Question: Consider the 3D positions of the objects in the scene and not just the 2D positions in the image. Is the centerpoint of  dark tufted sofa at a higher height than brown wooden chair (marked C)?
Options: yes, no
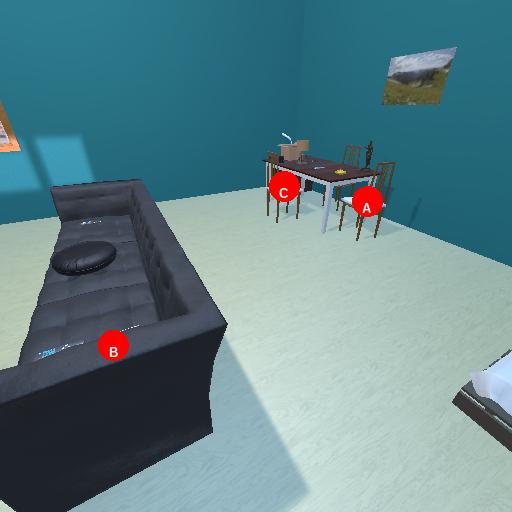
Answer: yes